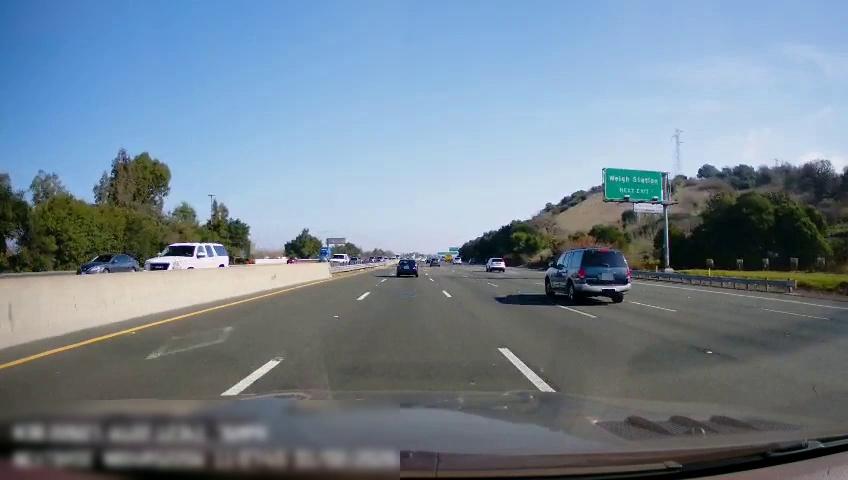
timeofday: Day
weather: Sunny
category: Drivable Space
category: Vehicles | SUV
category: Vehicles | SUV
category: Vehicles | SUV
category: Vehicles | SUV
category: Vehicles | Car
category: Vehicles | SUV
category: Vehicles | Truck
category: Vehicles | SUV
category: Vehicles | Car
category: Lanes | Alternate Lane
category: Lanes | Current Lane
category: Lanes | Current Lane
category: Lanes | Alternate Lane
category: Lanes | Alternate Lane
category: Lanes | Alternate Lane
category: Lanes | Alternate Lane
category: Traffic | Signs
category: Traffic | Signs
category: Traffic | Signs